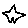
Label: star